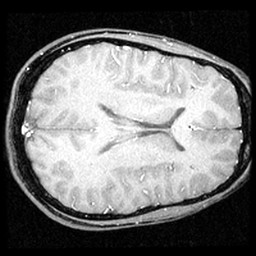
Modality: inplaneT1
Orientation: axial
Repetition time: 0.2 s
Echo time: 0.0036 s